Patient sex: M
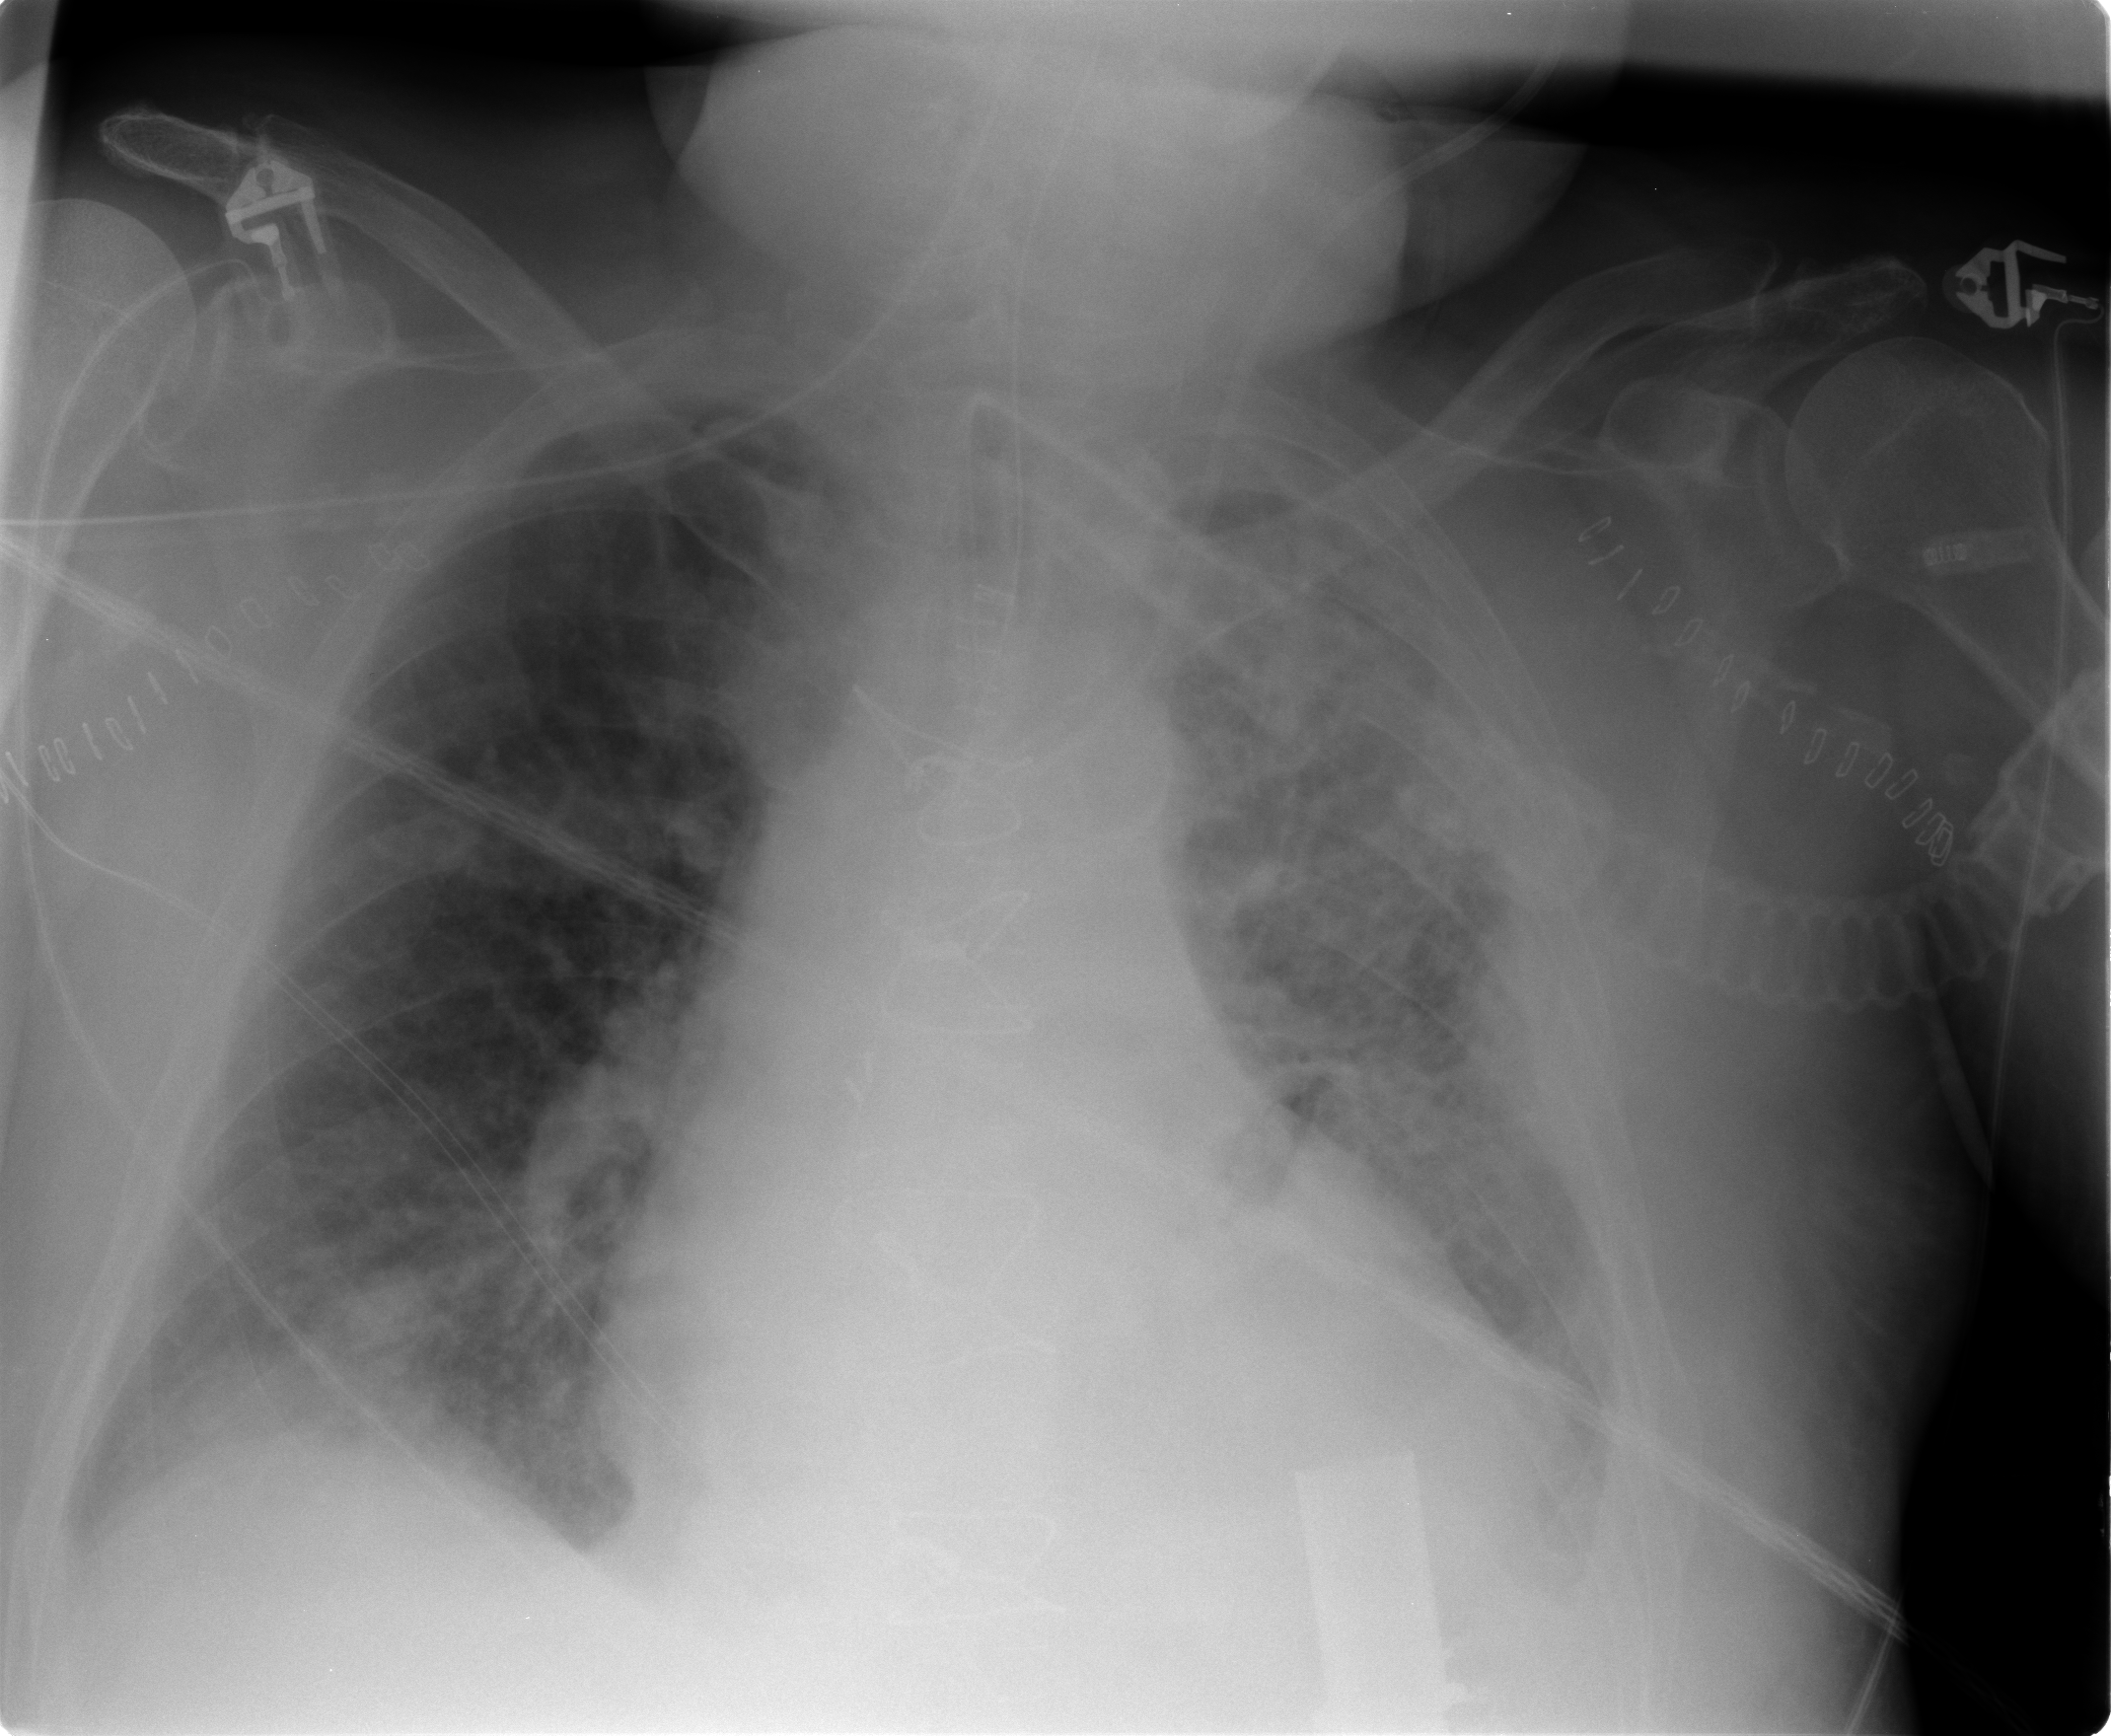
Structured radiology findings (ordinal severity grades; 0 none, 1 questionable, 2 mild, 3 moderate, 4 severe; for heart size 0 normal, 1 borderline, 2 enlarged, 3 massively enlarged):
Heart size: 2
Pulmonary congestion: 2
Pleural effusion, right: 1
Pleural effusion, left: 2
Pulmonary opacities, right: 2
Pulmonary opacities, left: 3
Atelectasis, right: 2
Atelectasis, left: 3